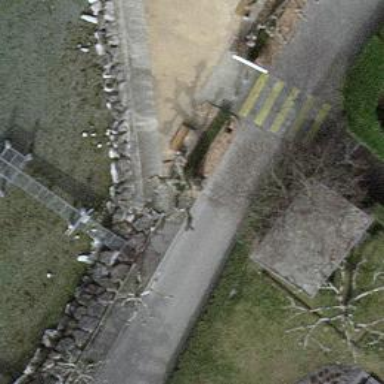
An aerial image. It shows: Bench.